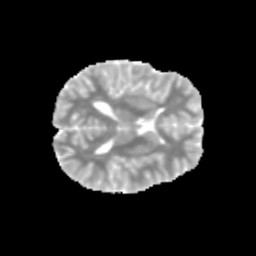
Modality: MD
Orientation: axial
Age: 13
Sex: male
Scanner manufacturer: siemens
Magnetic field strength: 3 T
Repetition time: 3.8 s
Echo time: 0.07 s